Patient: sex M, age 65
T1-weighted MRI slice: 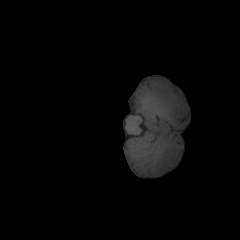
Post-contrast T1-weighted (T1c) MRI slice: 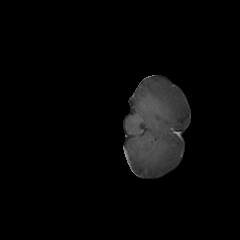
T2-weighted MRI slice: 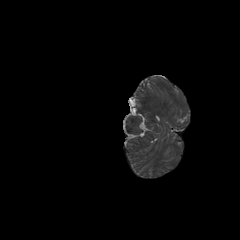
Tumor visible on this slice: no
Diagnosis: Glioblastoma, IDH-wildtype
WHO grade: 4